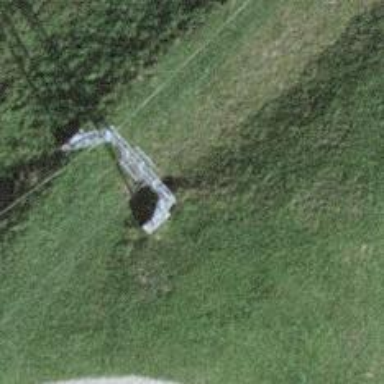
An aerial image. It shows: Pylon for aerialway.